Question: So I decided to dive into PHPUnit and I've been reading a lot of documentation and finding examples all over the place but I'm stuck on a single error that I simply cannot get passed. I'm hoping someone can help point out what I am missing.
The current documentation I am using can be found <URL>
Here is what my project tree looks like:

'''
<?php
namespace LoginTest\Controller;
use LoginTest\Bootstrap;
use Zend\Test\PHPUnit\Controller\AbstractHttpControllerTestCase;
/**
* Class TestControllerTest
*
* @package LoginTest\Controller
*/
class TestControllerTest extends AbstractHttpControllerTestCase
{
/**
* Setup
*/
public function setUp()
{
$this->setTraceError(true);
$this->setApplicationConfig(
Bootstrap::getConfig()
);
}
/**
* Index Action
*/
public function testIndexActionCanBeAccessed()
{
$authenticationService = $this->getMockBuilder('Zend\Authentication\AuthenticationService')
->disableOriginalConstructor()
->getMock();
$entityManager = $this->getMockBuilder('Doctrine\ORM\EntityManager')
->disableOriginalConstructor()
->getMock();
$functionDates = $this->getMockBuilder('OTFunction\Service\Dates')
->disableOriginalConstructor()
->getMock();
$functionEncryption = $this->getMockBuilder('OTFunction\Service\Encryption')
->disableOriginalConstructor()
->getMock();
$functionIpaddress = $this->getMockBuilder('OTFunction\Service\Ipaddress')
->disableOriginalConstructor()
->getMock();
$serviceManager = $this->getApplicationServiceLocator();
$serviceManager->setAllowOverride(true);
$serviceManager->setService(
'Zend\Authentication\AuthenticationService',
$authenticationService
);
$serviceManager->setService(
'Doctrine\ORM\EntityManager',
$entityManager
);
$serviceManager->setService(
'OTFunction\Service\Dates',
$functionDates
);
$serviceManager->setService(
'OTFunction\Service\Encryption',
$functionEncryption
);
$serviceManager->setService(
'OTFunction\Service\Ipaddress',
$functionIpaddress
);
$this->dispatch('/');
$this->assertResponseStatusCode(200);
$this->assertModuleName('Login');
$this->assertControllerName('Login\Controller\Login');
$this->assertControllerClass('LoginController');
$this->assertMatchedRouteName('login');
}
/**
* Index Action (Copy)
*/
public function testIndexActionCanBeAccessedCopy()
{
$authenticationService = $this->getMockBuilder('Zend\Authentication\AuthenticationService')
->disableOriginalConstructor()
->getMock();
$entityManager = $this->getMockBuilder('Doctrine\ORM\EntityManager')
->disableOriginalConstructor()
->getMock();
$functionDates = $this->getMockBuilder('OTFunction\Service\Dates')
->disableOriginalConstructor()
->getMock();
$functionEncryption = $this->getMockBuilder('OTFunction\Service\Encryption')
->disableOriginalConstructor()
->getMock();
$functionIpaddress = $this->getMockBuilder('OTFunction\Service\Ipaddress')
->disableOriginalConstructor()
->getMock();
$serviceManager = $this->getApplicationServiceLocator();
$serviceManager->setAllowOverride(true);
$serviceManager->setService(
'Zend\Authentication\AuthenticationService',
$authenticationService
);
$serviceManager->setService(
'Doctrine\ORM\EntityManager',
$entityManager
);
$serviceManager->setService(
'OTFunction\Service\Dates',
$functionDates
);
$serviceManager->setService(
'OTFunction\Service\Encryption',
$functionEncryption
);
$serviceManager->setService(
'OTFunction\Service\Ipaddress',
$functionIpaddress
);
$this->dispatch('/');
$this->assertResponseStatusCode(200);
$this->assertModuleName('Login');
$this->assertControllerName('Login\Controller\Login');
$this->assertControllerClass('LoginController');
$this->assertMatchedRouteName('login');
}
}
'''
When I run 'phpunit' I am receiving the expected results.
However when I copy the exact same test and change the function name and re-run 'phpunit' I am receiving the following output:
'''
PHPUnit 4.4.5 by Sebastian Bergmann.
Configuration read from /vhosts/admin-application/vendor/otwebsoft/admin-login/test/phpunit.xml
.E
Time: 471 ms, Memory: 3.75Mb
There was 1 error:
1) LoginTest\Controller\TestControllerTest::testIndexActionCanBeAccessedCopy
Zend\ModuleManager\Listener\Exception\InvalidArgumentException: Config being merged must be an array, implement the Traversable interface, or be an instance of Zend\Config\Config. boolean given.
/vhosts/admin-application/vendor/zendframework/zendframework/library/Zend/ModuleManager/Listener/ConfigListener.php:342
/vhosts/admin-application/vendor/zendframework/zendframework/library/Zend/ModuleManager/Listener/ConfigListener.php:127
/vhosts/admin-application/vendor/zendframework/zendframework/library/Zend/EventManager/EventManager.php:468
/vhosts/admin-application/vendor/zendframework/zendframework/library/Zend/EventManager/EventManager.php:207
/vhosts/admin-application/vendor/zendframework/zendframework/library/Zend/ModuleManager/ModuleManager.php:174
/vhosts/admin-application/vendor/zendframework/zendframework/library/Zend/ModuleManager/ModuleManager.php:96
/vhosts/admin-application/vendor/zendframework/zendframework/library/Zend/EventManager/EventManager.php:468
/vhosts/admin-application/vendor/zendframework/zendframework/library/Zend/EventManager/EventManager.php:207
/vhosts/admin-application/vendor/zendframework/zendframework/library/Zend/ModuleManager/ModuleManager.php:115
/vhosts/admin-application/vendor/zendframework/zendframework/library/Zend/Mvc/Application.php:252
/vhosts/admin-application/vendor/zendframework/zendframework/library/Zend/Test/PHPUnit/Controller/AbstractControllerTestCase.php:164
/vhosts/admin-application/vendor/zendframework/zendframework/library/Zend/Test/PHPUnit/Controller/AbstractControllerTestCase.php:178
/vhosts/admin-application/vendor/otwebsoft/admin-login/test/LoginTest/Controller/TestControllerTest.php:115
phar:///usr/bin/phpunit/phpunit/TextUI/Command.php:151
phar:///usr/bin/phpunit/phpunit/TextUI/Command.php:103
FAILURES!
Tests: 2, Assertions: 5, Errors: 1.
'''
Line 115 is:
'''
$serviceManager = $this->getApplicationServiceLocator();
'''
I'm currently running Zend Framework 2.3.4 and PHPUnit 4.4.5
If I can supply any other information please let me know. I've scoured pages after pages on Google and I'm at a complete loss at the moment.
Any ideas?
I decided to redo my entire project using composer to install ZF2 and my modules. I followed the ZF2 Unit Testing guide to setup my project line for line.
I'm not sure why but if I comment out this line in the Bootstrap
'''
$serviceManager->get('ModuleManager')->loadModules();
'''
Then the tests run without problems any problems. When I re-enable that single line of code that's when it complains about merging configs. As we can see from the PHPUnit error, the first test did run just fine, but the second did not.
I honestly do not understand what the 'loadModules()' function has to do with anything but if disabling that single line is all I have to do that is fine. I just find it strange that it's causing the problem.
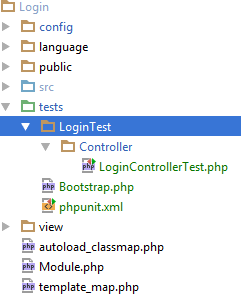
Answer: I figured it out...
My 'PHPUnit' setup is correct however, in the 'config/module.config.php' file I had:
'''
public function getConfig()
{
return include_once __DIR__ . '/config/module.config.php';
}
'''
and it should have been:
'''
public function getConfig()
{
return include __DIR__ . '/config/module.config.php';
}
'''
I assume this explains why the first test would run but not the remaining tests.
This also resolved the problem by having to disable the 'loadModules()' function. It is now re-enabled and things appear to be working as expected.